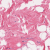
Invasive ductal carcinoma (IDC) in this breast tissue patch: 0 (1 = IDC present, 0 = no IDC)